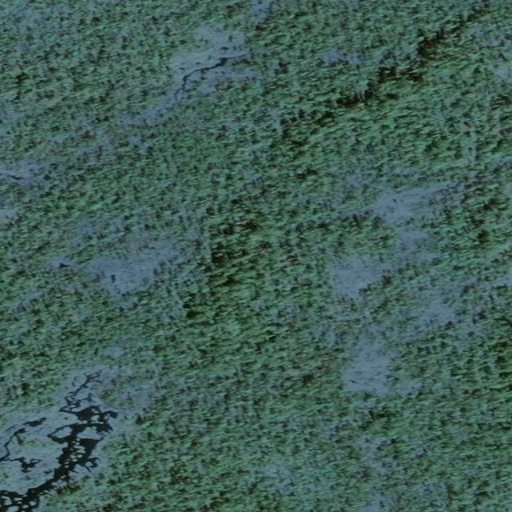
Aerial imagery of cape in Alaska named Kah Shakes Point containing only unknown